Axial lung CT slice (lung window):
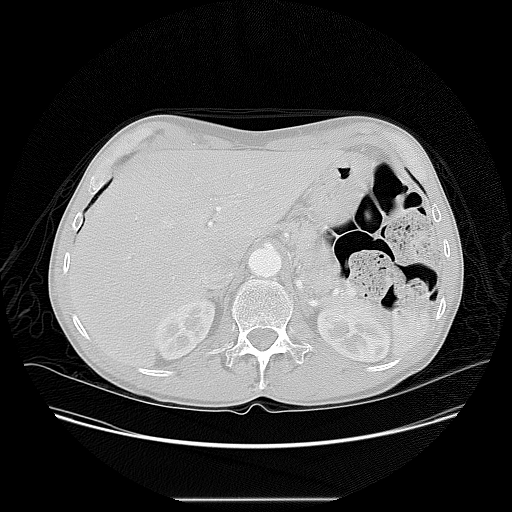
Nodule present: no